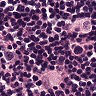
Metastatic tissue present: no